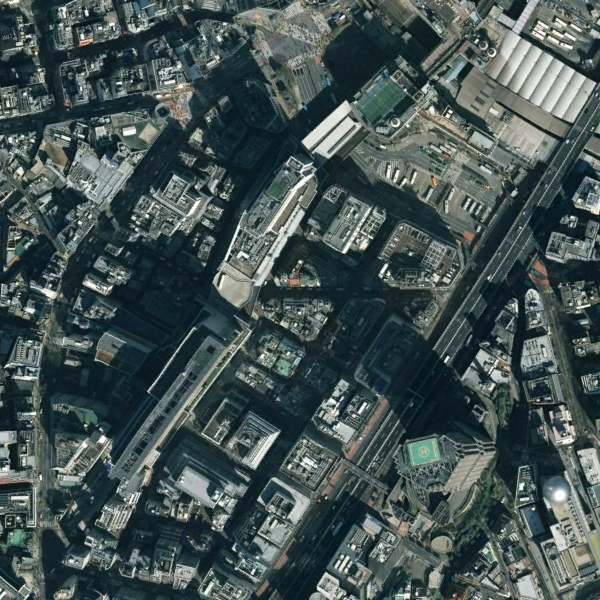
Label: Commercial